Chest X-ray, PA view. Patient: 39 years old, sex F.
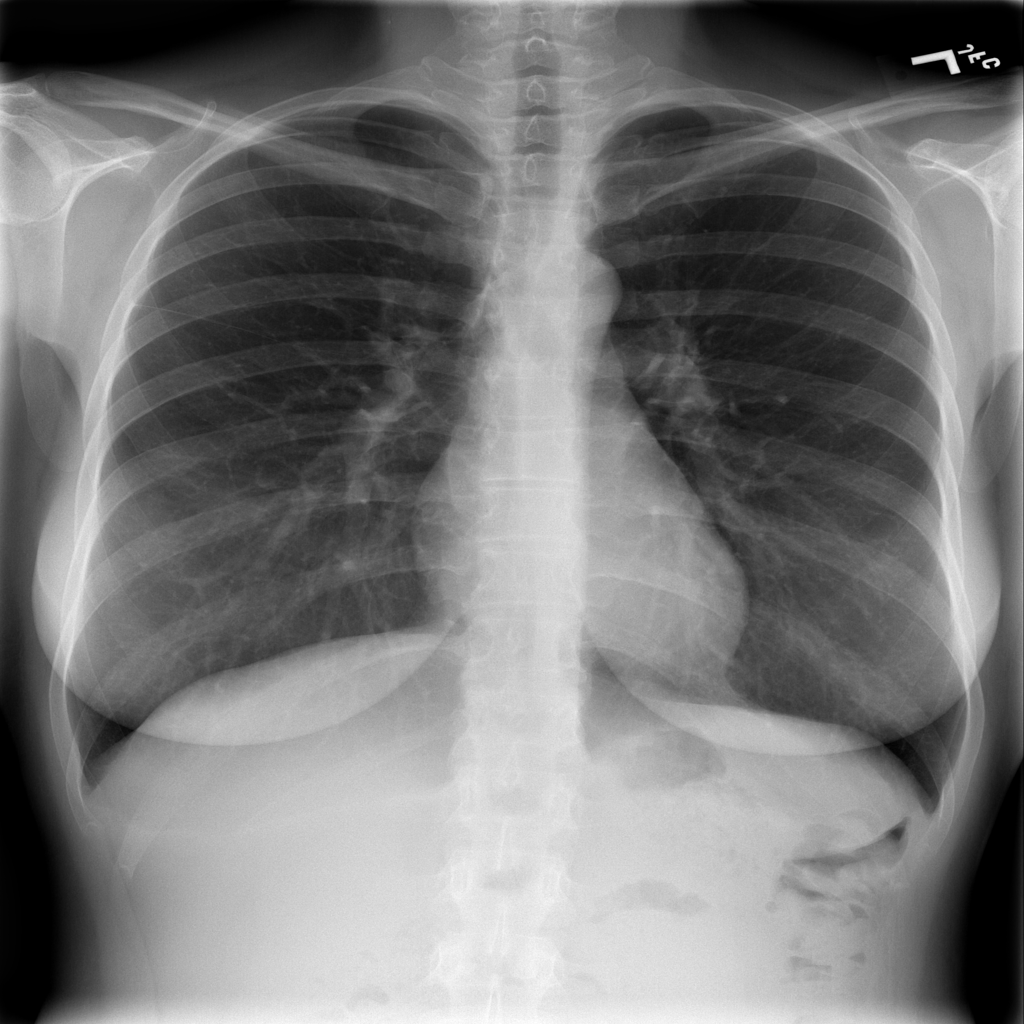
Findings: No Finding